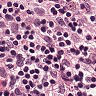
Metastatic tissue present: no